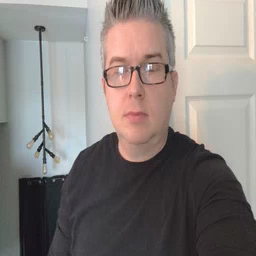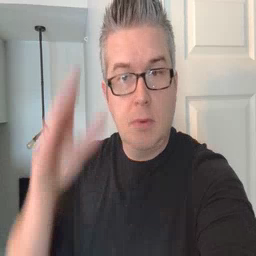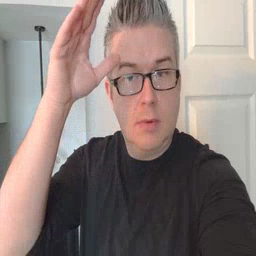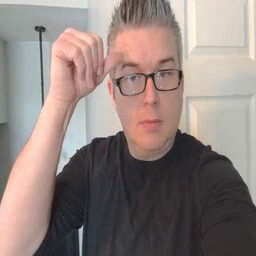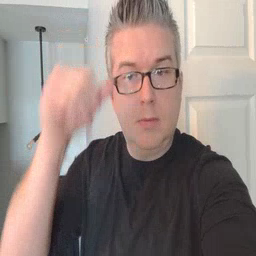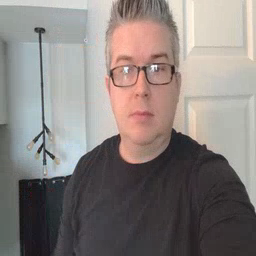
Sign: donkey